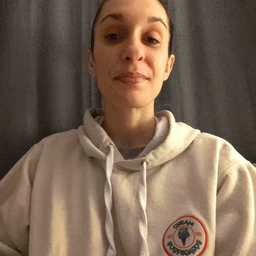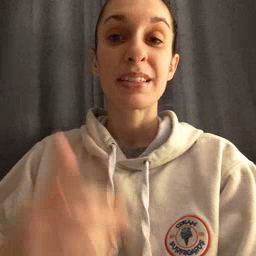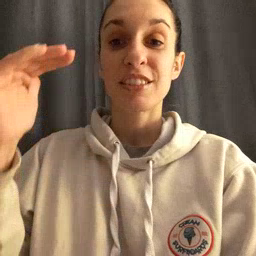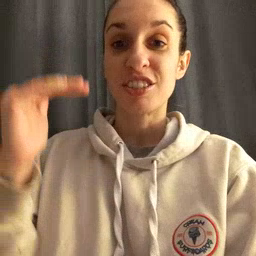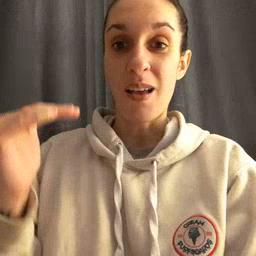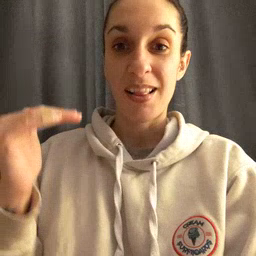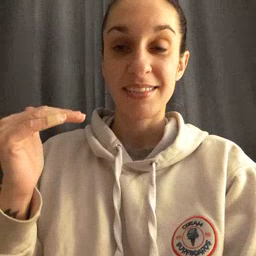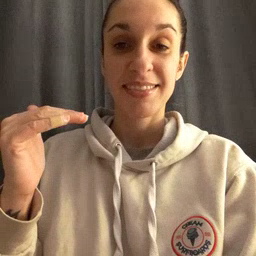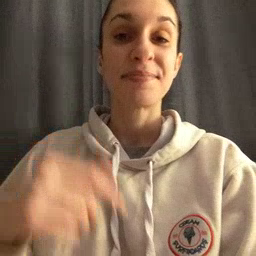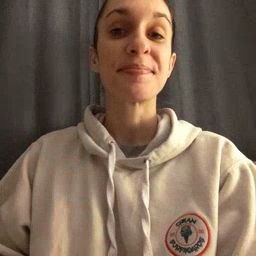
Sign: child